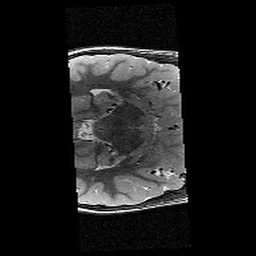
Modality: T2w
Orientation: axial
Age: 10
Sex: female
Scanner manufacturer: siemens
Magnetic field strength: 3 T
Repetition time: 9.23 s
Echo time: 0.067 s